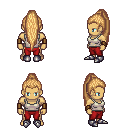
a pixel art fantasy rpg character, male body template, human, tanned skin, white pirate shirt, red pants, light blonde extra-long topknot hairstyle, leather bracers, metal boots, four views (front, back, left, right), 2x2 character sprite sheet, small pixel art, hard edges, no anti-aliasing